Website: macys
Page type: gifting
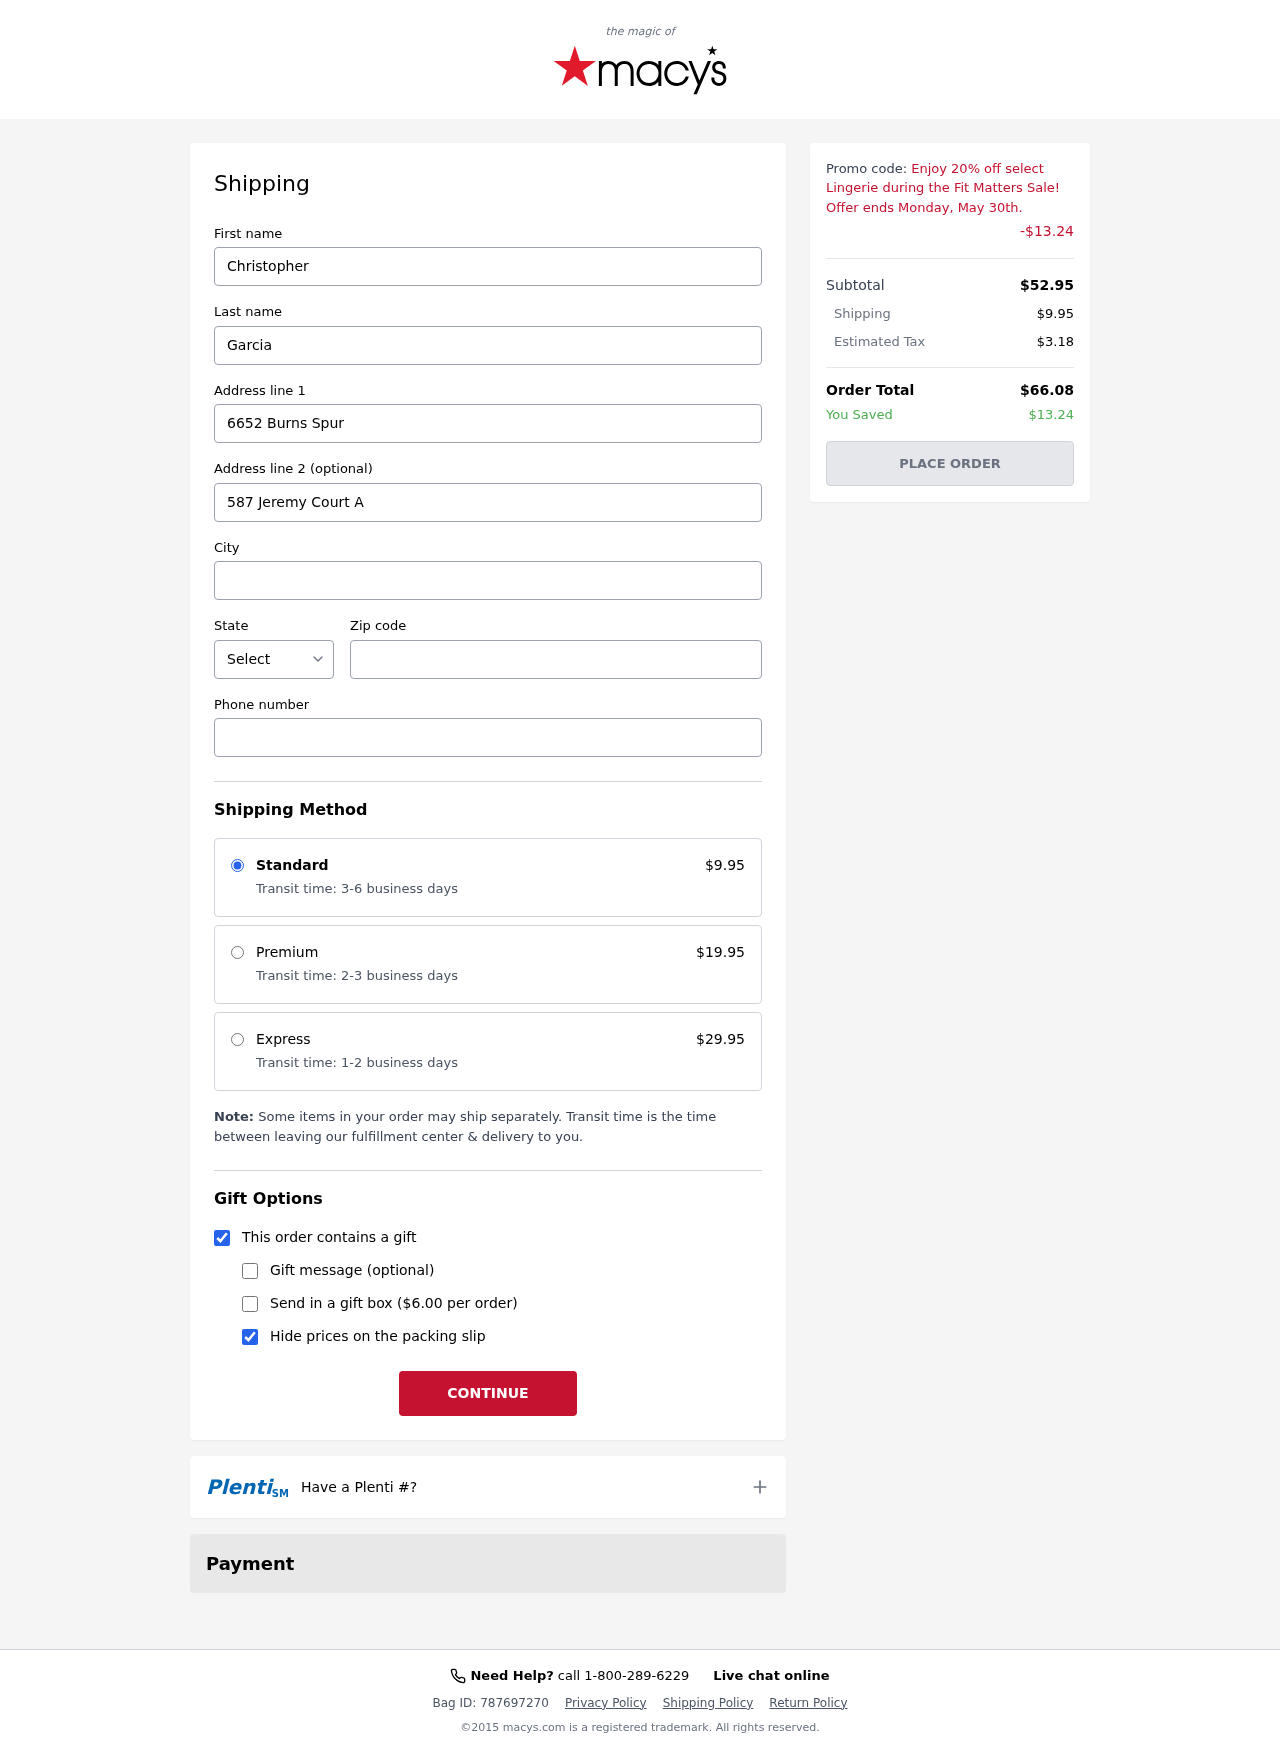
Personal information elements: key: PII_CITY
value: Carrollton
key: PII_FIRSTNAME
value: Christopher
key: PII_LASTNAME
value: Garcia
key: PII_PHONE
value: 2286114146
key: PII_POSTCODE
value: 88800
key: PII_STATE_ABBR
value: IN
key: PII_STREET
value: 6652 Burns Spur
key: PII_STREET2
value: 587 Jeremy Court Apt. 182
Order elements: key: ORDER_SHIPPING_COST
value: $9.95
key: ORDER_DISCOUNT
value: -$13.24
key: ORDER_SUBTOTAL
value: $52.95
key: ORDER_TAX
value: $3.18
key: ORDER_TOTAL
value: $66.08
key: ORDER_SAVINGS
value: $13.24